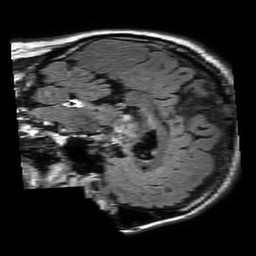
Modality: FLAIR
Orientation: sagittal
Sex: male
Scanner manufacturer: philips
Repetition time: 11 s
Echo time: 0.125 s